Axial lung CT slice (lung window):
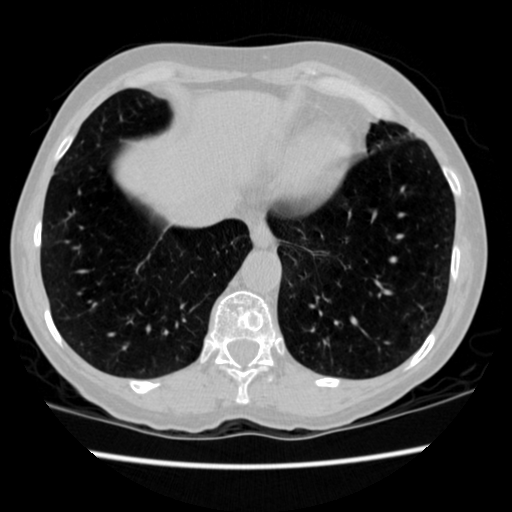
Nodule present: no